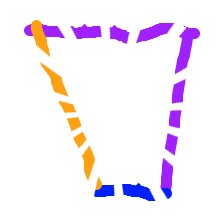
Shape: trapezoid